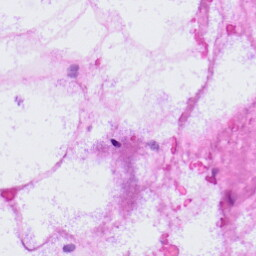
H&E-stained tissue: LymphNode